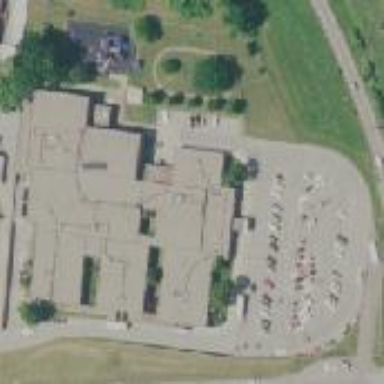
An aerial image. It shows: School.